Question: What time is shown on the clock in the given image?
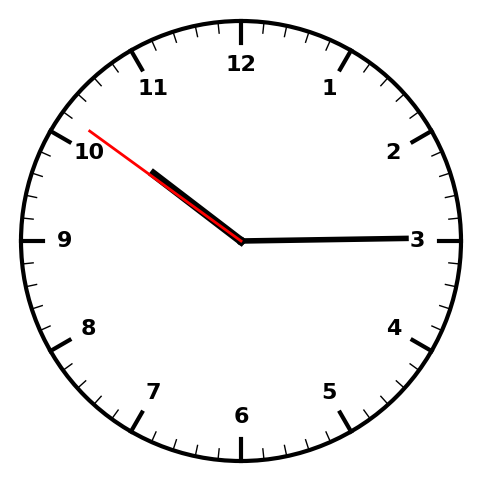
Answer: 10:14:51